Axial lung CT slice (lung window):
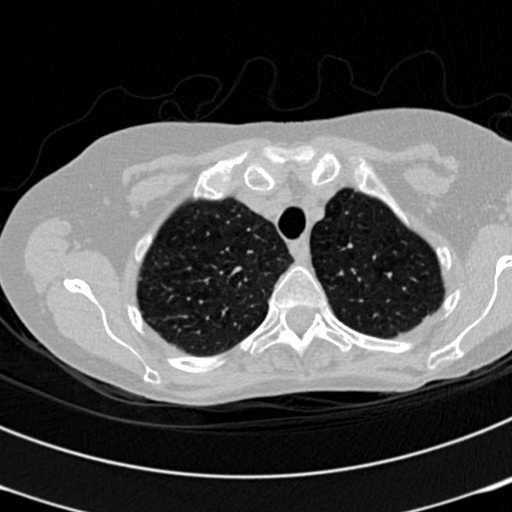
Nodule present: no